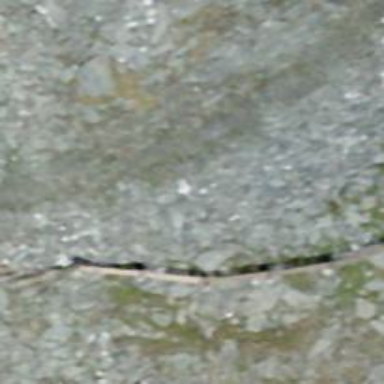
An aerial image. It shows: Path.